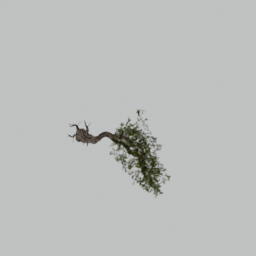
Label: nature